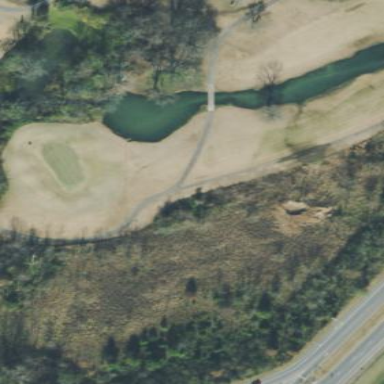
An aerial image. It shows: Scenic golf fairway.